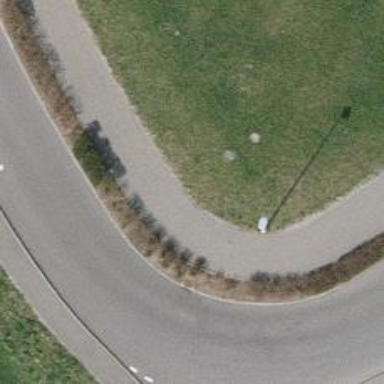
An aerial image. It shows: Hedge barrier.